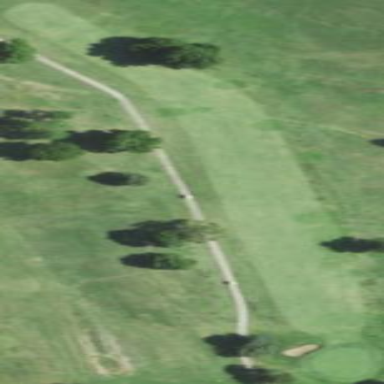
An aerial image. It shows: Golf fairway in the image.